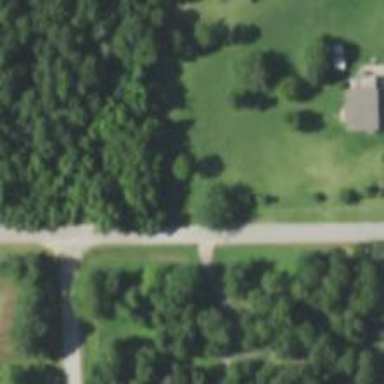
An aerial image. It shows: Driveway.